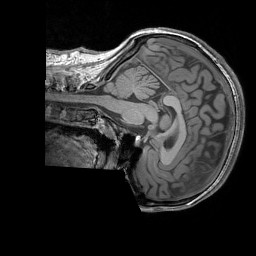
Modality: T1w
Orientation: sagittal
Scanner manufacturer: siemens
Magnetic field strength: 3 T
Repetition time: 1.83 s
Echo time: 0.00303 s